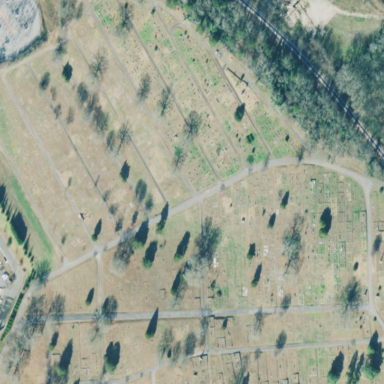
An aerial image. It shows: Cemetery.